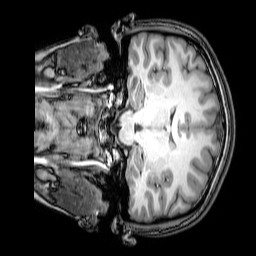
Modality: T1w
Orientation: coronal
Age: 24
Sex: female